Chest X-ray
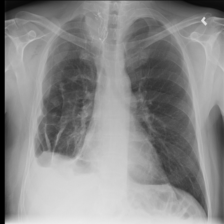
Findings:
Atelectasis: negative
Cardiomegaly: negative
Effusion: negative
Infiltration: negative
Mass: negative
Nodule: negative
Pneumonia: negative
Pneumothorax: negative
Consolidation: negative
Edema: negative
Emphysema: negative
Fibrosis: negative
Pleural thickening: negative
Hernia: negative